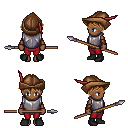
a pixel art fantasy rpg character, female body template, human, dark skin, steel chest armor, red pants, brown short bangs hairstyle, leather cap, leather bracers, black shoes, spear, four views (front, back, left, right), 2x2 character sprite sheet, small pixel art, hard edges, no anti-aliasing